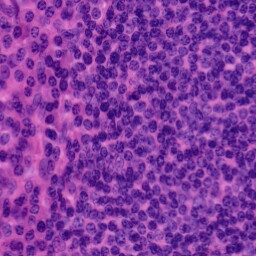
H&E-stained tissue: Tonsil